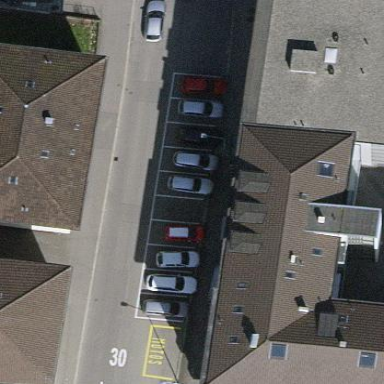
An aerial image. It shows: Parking lane.